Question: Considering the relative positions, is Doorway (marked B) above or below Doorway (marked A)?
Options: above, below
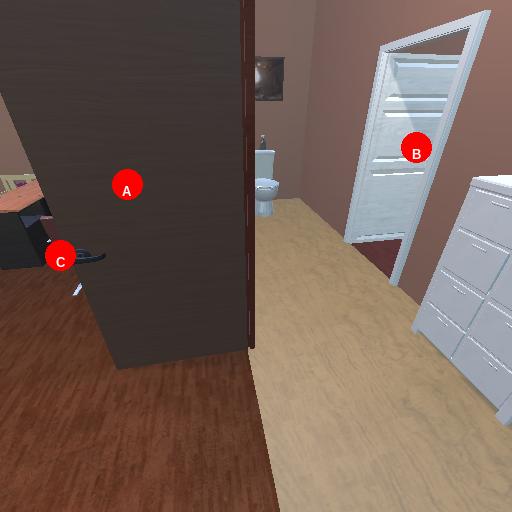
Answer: above